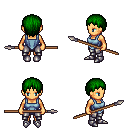
a pixel art fantasy rpg character, female body template, human, tanned skin, blue vest, metal pants, green plain hairstyle, metal boots, spear, four views (front, back, left, right), 2x2 character sprite sheet, small pixel art, hard edges, no anti-aliasing